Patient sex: M
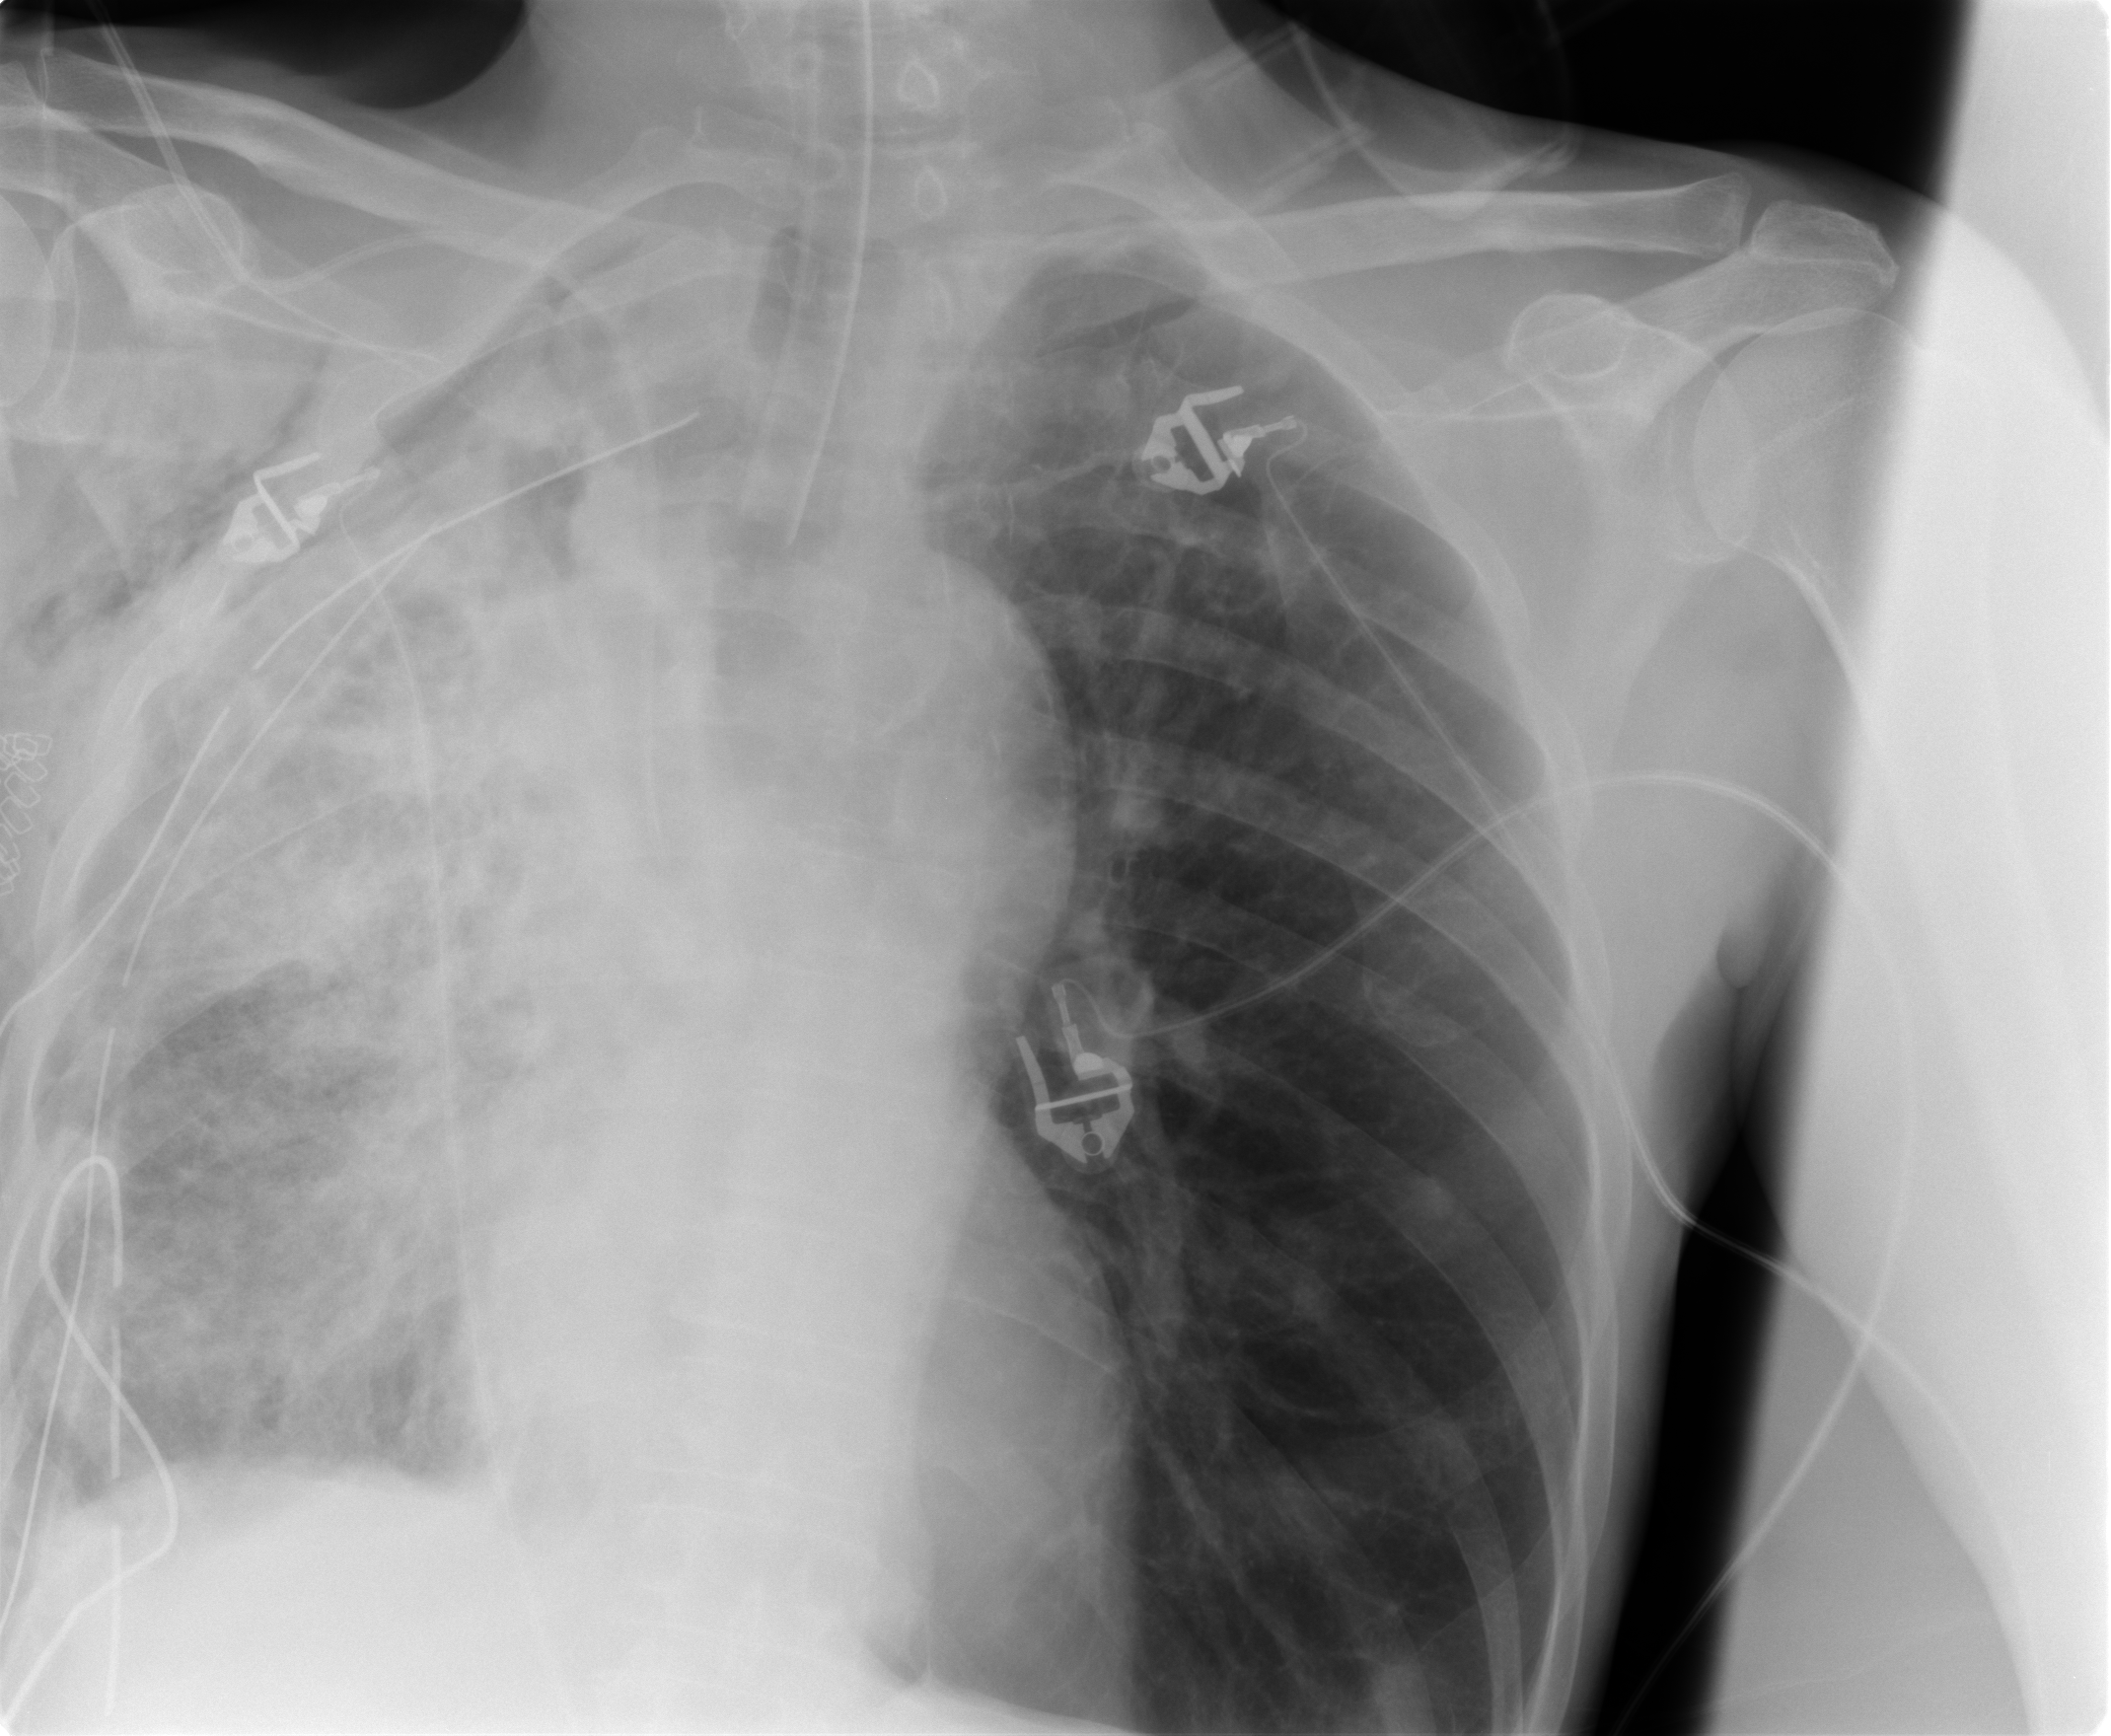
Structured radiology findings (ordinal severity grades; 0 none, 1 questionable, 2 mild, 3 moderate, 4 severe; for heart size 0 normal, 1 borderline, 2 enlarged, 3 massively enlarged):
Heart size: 0
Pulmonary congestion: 0
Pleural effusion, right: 1
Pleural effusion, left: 0
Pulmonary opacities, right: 3
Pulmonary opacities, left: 0
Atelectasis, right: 3
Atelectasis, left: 0